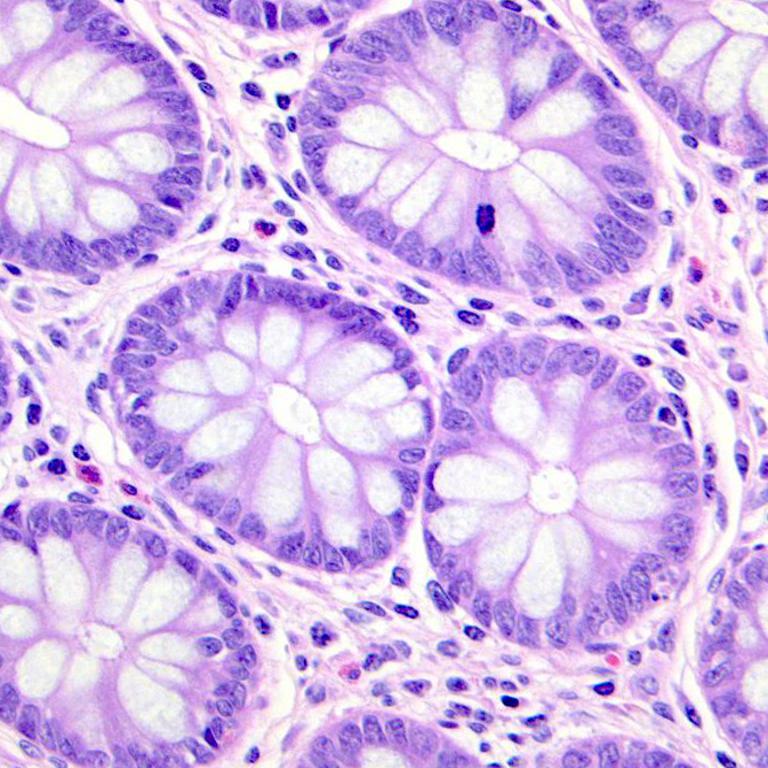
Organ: colon
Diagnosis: benign